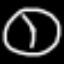
Label: clock